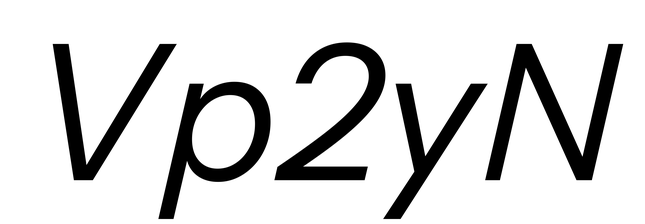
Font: InstrumentSans-Italic_Italic